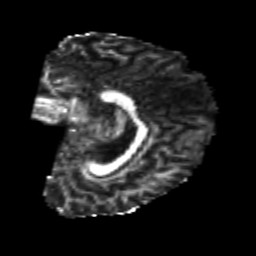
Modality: FA
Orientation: sagittal
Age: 24
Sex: female
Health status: healthy
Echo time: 0.074 s